Question: I am in process of developing native app using Xamarin.Forms. But the problem I am facing now is not related with Xamarin. I added new Windows Phone project by
'right-click > Add > New Project -> Windows Phone Apps -> Blank App(Windows Phone).'
in my existing Xamarin project in Visual Studio premium 2013. I am using sqlitenet pcl for database connection. I have below code in my project.
'''
public ISQLitePlatform CreateSqlitePlatformInterface()
{
return new SQLitePlatformWinRT();
}
'''
When it executes above line, it throws exception as
'''
An exception of type 'System.DllNotFoundException' occurred in SQLite.Net.Platform.WinRT.DLL but was not handled in user code
Additional information: Unable to load DLL 'sqlite3': The specified module could not be found. (Exception from HRESULT: 0x8007007E)
'''
This has been asked many many times and I tried all suggested solution, still I am not able to fix it.
My Packages.config
'''
<package id="SQLite.Net-PCL" version="3.0.5" targetFramework="wpa81" />
<package id="Sqlite-Winrt" version="3.8.7.1" targetFramework="wpa81" />
<package id="Xamarin.Forms" version="1.4.2.6359" targetFramework="wpa81" />
'''
Above are the packages I downloaded from Nuget. Am I missing anything? What else I need to add?
Also I tried:
1. Downloaded sqlite-winrt81-<PHONE>.vsix from Sqlite download page.
2. Copied sqlite3.dll from x86.
3. Tried pasting it in my bin folder as well as in my project root and changed it content to copy always. (ref: https://stackoverflow.com/questions/<PHONE>/unable-to-load-dll-sqlite3-the-specified-module-could-not-be-found-exceptio)
4. My project is targeting x86 not Any CPU.
Tried suggested solution from: <URL>
My Project References:

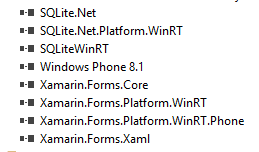
Answer: After installing the SQLite Visual Studio Extension, you need to add a reference To the 'SQLite for Windows Runtime' In Reference Manager under Windows / Extensions.
<URL>